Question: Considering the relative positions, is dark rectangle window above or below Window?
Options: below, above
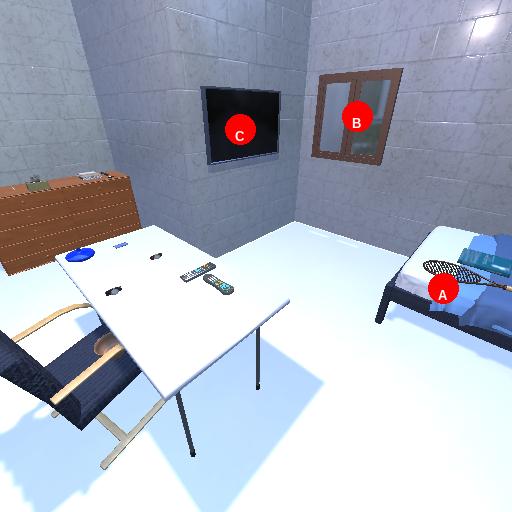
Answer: below